Question: I'm upgrading my site to use the new HTML5 'details' element for better accessibility.
It's all working OK, but unfortunately when I click to open the element, Chrome applies an ugly blue border:

Is there any way I can stop Chrome doing this? I can't see any explicit CSS styles being applied, so I'm not sure how to get rid of it.
JSFiddle code here to demo the problem: <URL>
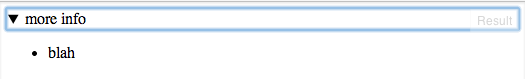
Answer: Use 'outline:none;'
'''
summary{
outline:none;
}
'''
<URL>
Hope this helps.